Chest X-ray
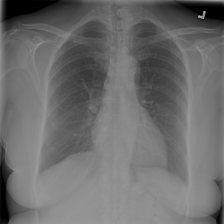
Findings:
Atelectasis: negative
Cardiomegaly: negative
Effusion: negative
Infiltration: positive
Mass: negative
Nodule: negative
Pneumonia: negative
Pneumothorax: negative
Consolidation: negative
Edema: negative
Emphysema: negative
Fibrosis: negative
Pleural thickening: negative
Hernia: negative